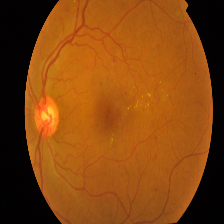
Diabetic retinopathy grade: Proliferative DR